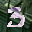
Label: 3